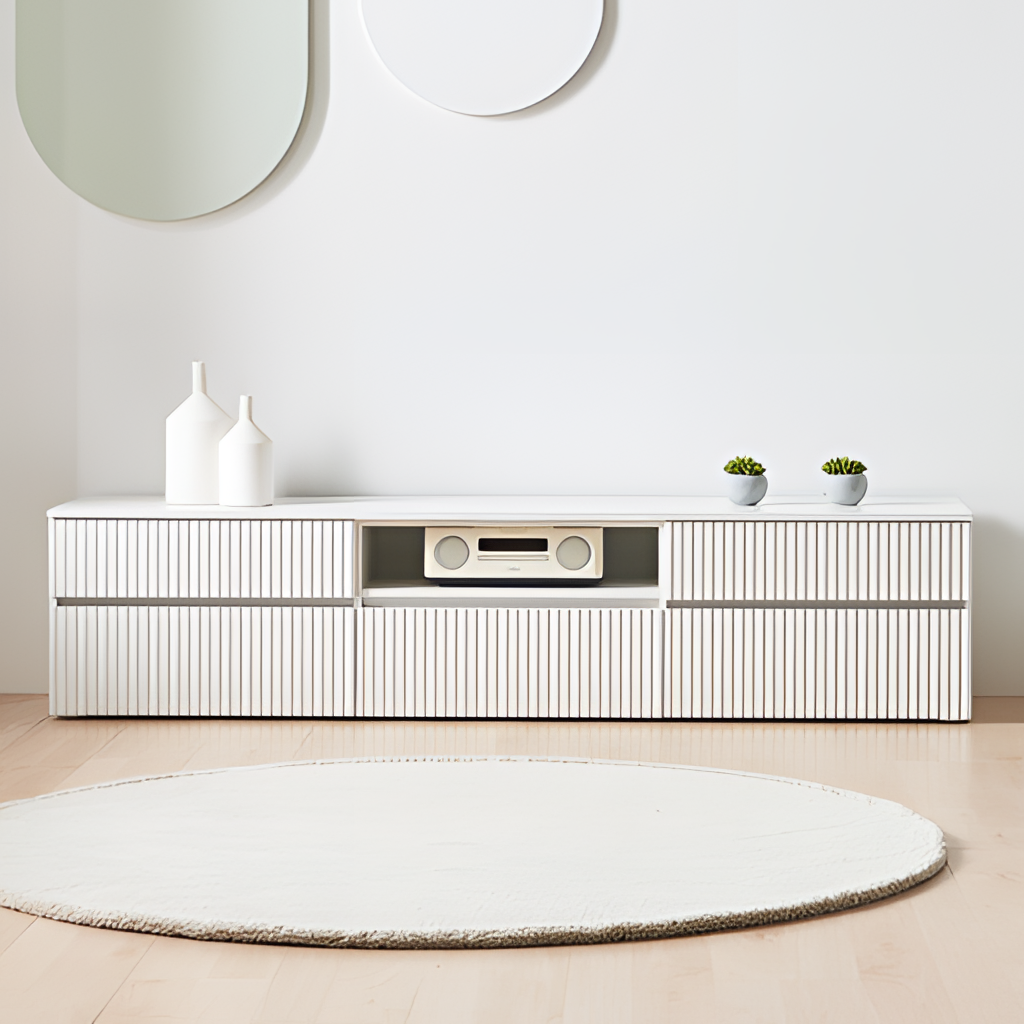
white wood cabinet, living room, wood flooring, with plank pattern, modern, white paint wallpaper, with solid pattern